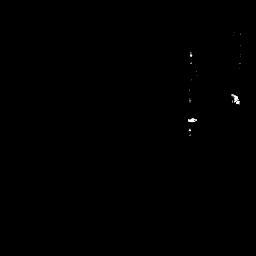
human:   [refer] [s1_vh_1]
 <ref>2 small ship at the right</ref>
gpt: <box>[[71, 44, 77, 53, 0]], [[89, 34, 94, 42, 0]]</box>